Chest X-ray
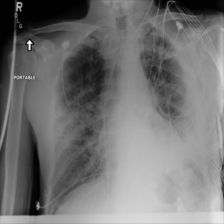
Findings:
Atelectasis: negative
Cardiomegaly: negative
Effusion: negative
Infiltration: negative
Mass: negative
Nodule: negative
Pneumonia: negative
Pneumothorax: negative
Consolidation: negative
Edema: negative
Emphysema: positive
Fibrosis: negative
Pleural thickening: negative
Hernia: negative